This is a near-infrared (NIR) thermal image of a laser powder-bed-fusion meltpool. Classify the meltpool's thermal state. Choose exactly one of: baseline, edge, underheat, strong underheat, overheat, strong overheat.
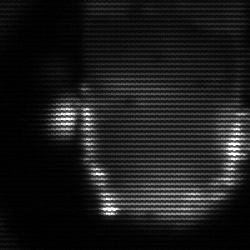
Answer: baseline